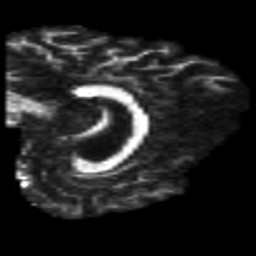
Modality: FA
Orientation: sagittal
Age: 34
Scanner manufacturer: philips
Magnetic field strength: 3 T
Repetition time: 8.645 s
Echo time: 0.1268 s